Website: home-depot
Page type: billing-address
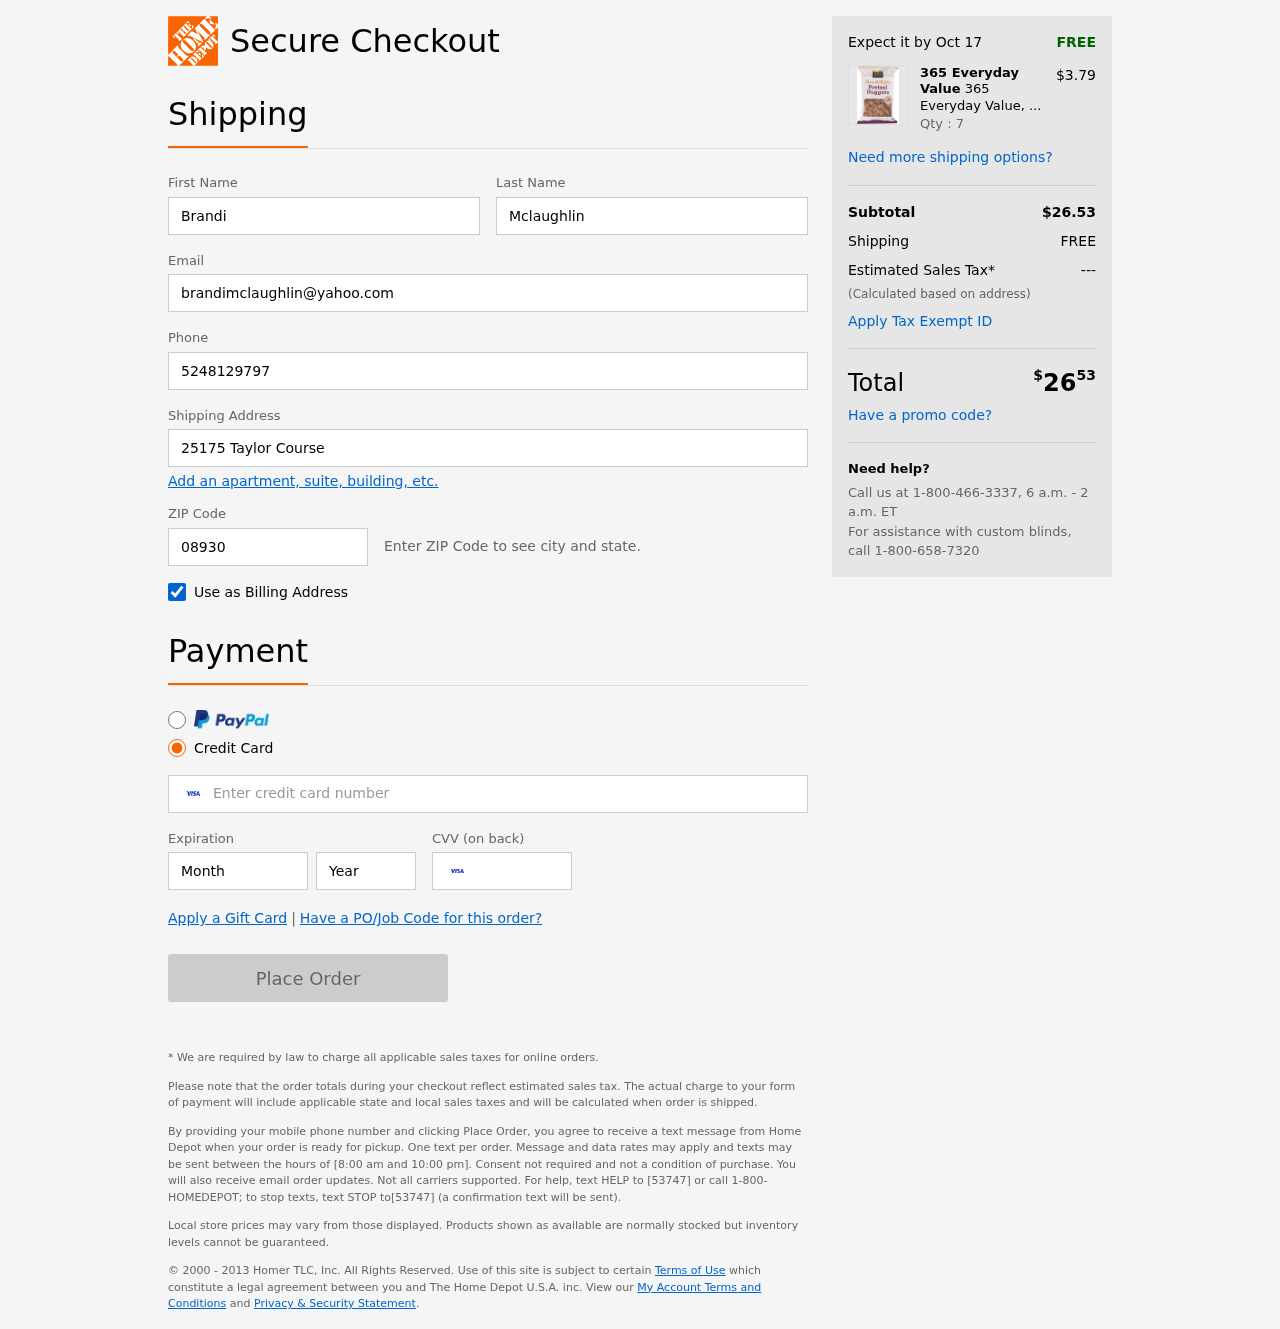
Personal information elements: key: PII_FIRSTNAME
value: Brandi
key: PII_LASTNAME
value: Mclaughlin
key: PII_EMAIL
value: brandimclaughlin@yahoo.com
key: PII_PHONE
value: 5248129797
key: PII_STREET
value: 25175 Taylor Course
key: PII_POSTCODE
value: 08930
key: PII_CARD_NUMBER
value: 4698 9910 1486 5249
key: PII_CARD_EXPIRY_MONTH
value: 02
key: PII_CARD_CVV
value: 320
Product elements: key: PRODUCT1_BRAND
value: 365 Everyday Value
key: PRODUCT1_NAME
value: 365 Everyday Value, Pretzel Nuggets, Peanut Butter, 10 oz
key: PRODUCT1_PRICE
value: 3.79
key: PRODUCT1_QUANTITY
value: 7
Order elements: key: ORDER_DELIVERY_DATE
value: Oct 17
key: ORDER_SUBTOTAL
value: $26.53
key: ORDER_SHIPPING_COST
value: FREE
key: ORDER_TAX
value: ---
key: ORDER_TOTAL2
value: $2653